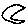
Label: moon